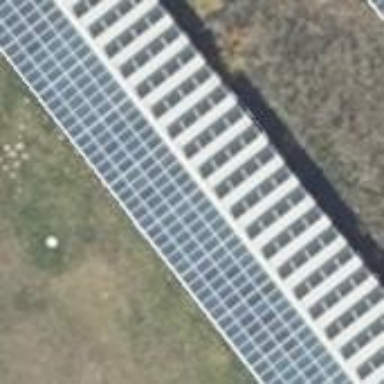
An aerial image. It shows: Solar photovoltaic panel generating electricity. It is small installation located on building.